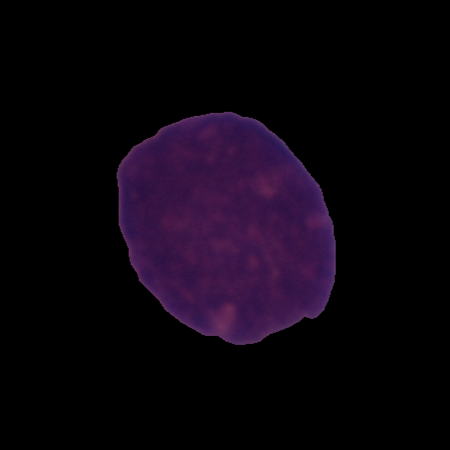
Label: cancer